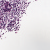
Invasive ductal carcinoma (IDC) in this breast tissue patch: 0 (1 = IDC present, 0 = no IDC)